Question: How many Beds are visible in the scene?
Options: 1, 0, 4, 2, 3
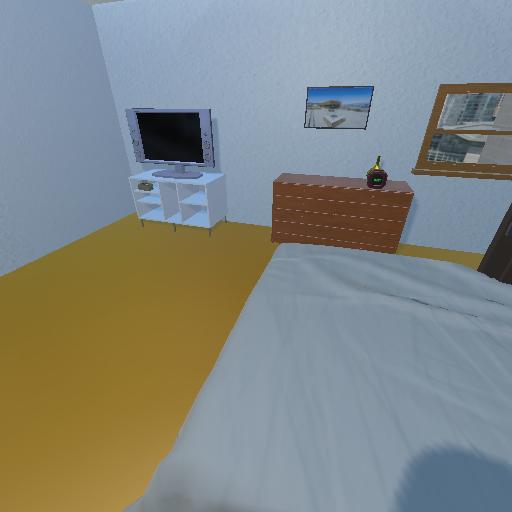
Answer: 1